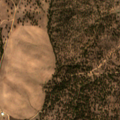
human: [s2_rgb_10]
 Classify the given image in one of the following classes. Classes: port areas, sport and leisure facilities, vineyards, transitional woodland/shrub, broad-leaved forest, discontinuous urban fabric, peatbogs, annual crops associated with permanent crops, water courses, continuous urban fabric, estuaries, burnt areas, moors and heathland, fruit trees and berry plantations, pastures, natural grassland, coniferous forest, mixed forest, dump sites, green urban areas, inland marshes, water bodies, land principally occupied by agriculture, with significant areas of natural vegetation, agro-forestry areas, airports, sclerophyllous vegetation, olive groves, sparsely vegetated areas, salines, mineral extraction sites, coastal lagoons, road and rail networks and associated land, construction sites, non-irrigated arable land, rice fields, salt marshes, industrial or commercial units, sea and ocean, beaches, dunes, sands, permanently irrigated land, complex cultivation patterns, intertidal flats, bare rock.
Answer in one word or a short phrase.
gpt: permanently irrigated land, agro-forestry areas